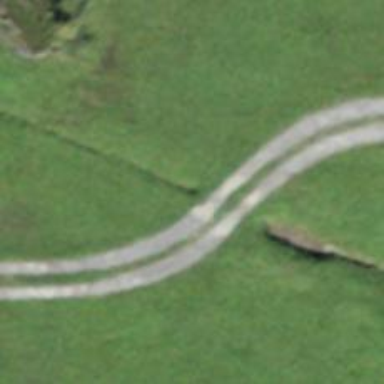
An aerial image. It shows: Culvert tunnel.